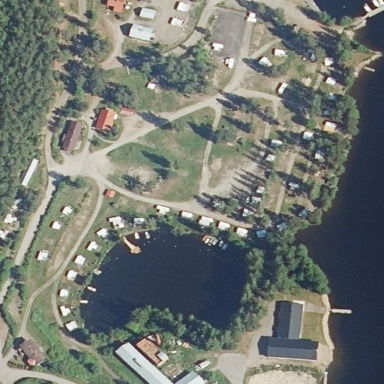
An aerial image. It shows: Caravan site with facilities for waste disposal. The site allows caravans and has sanitary dump station.